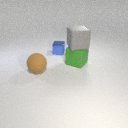
small blue metal cube behind large brown rubber sphere